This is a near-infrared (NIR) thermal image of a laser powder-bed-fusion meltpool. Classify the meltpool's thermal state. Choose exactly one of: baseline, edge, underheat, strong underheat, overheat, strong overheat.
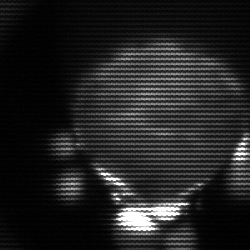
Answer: edge